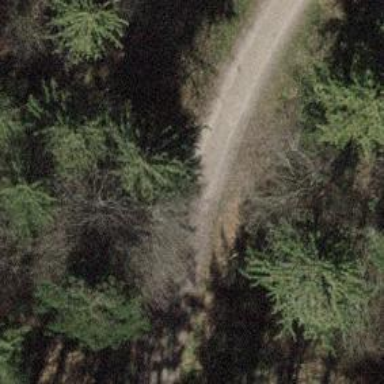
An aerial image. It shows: Track road with grade3 tracktype.